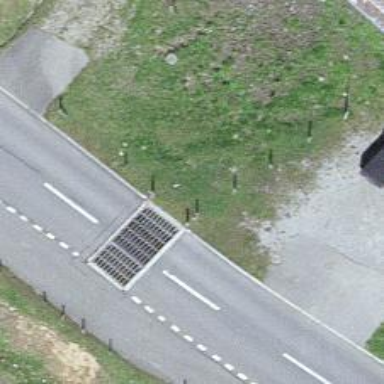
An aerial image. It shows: Cattle grid barrier.